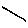
Label: line